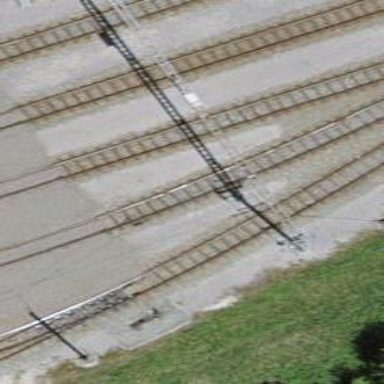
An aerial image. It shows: Narrow-gauge railway in service yard. The railway is electrified with contact line.